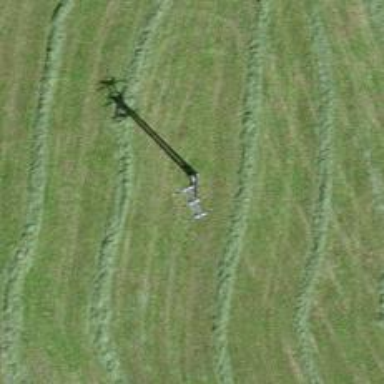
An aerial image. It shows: Power pole.